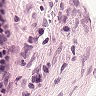
Metastatic tissue present: no